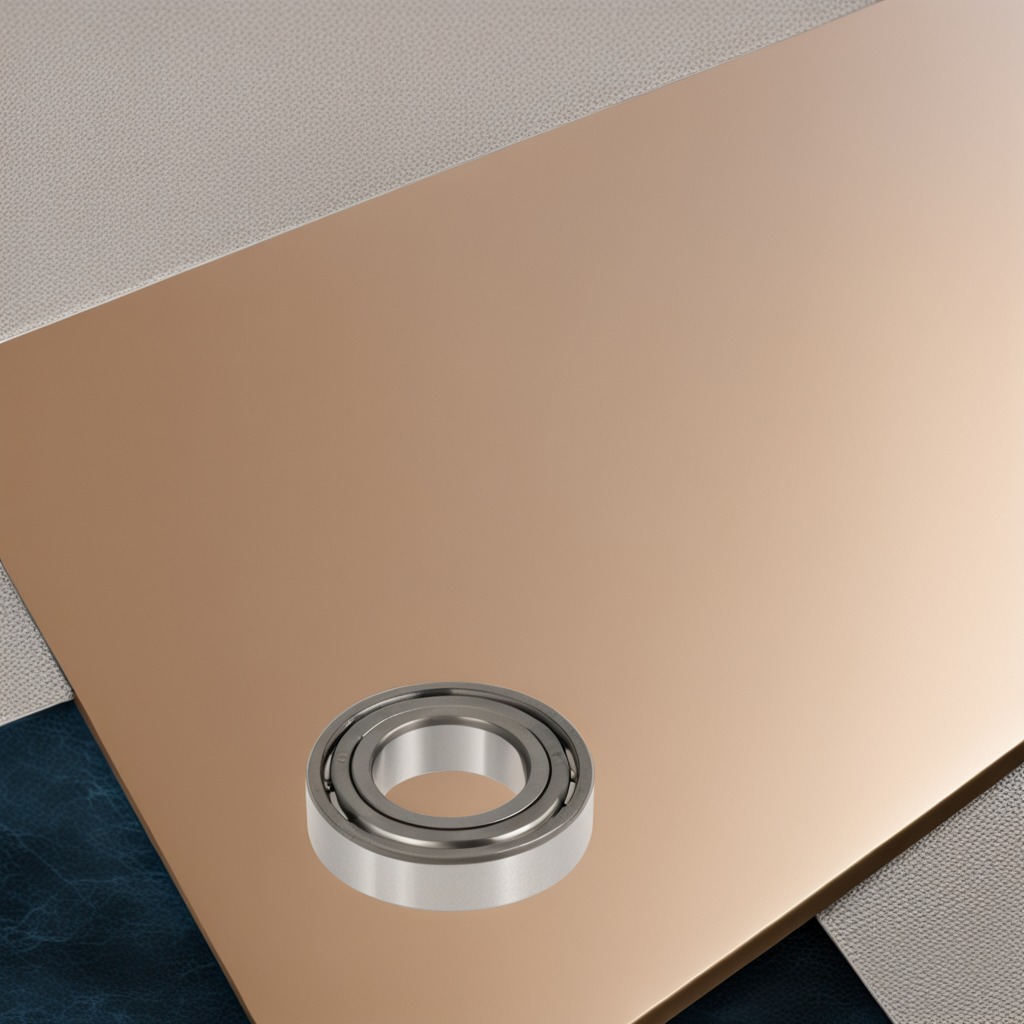
A metal ball bearing lies on the table.